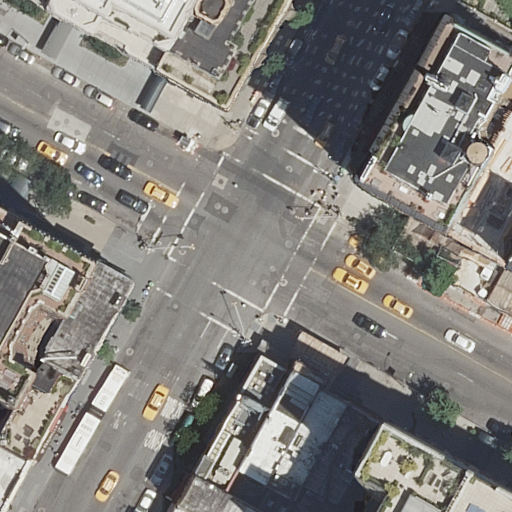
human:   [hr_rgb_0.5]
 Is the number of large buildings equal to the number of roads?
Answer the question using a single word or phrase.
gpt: yes

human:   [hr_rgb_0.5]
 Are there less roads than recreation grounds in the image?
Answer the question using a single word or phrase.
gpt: no

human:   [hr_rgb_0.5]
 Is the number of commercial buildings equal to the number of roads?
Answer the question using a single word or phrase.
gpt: no

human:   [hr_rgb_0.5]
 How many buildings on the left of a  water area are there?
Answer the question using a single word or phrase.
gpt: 0

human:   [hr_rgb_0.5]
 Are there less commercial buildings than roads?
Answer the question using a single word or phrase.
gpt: yes

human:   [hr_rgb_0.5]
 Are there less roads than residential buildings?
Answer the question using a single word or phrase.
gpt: yes

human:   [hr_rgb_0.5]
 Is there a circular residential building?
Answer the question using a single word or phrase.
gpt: no

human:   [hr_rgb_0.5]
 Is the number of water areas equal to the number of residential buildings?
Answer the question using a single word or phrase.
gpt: no

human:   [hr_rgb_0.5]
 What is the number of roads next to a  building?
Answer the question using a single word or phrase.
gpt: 2

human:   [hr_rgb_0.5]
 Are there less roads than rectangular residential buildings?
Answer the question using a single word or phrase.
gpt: yes

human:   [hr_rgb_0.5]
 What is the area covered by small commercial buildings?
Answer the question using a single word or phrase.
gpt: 0m2

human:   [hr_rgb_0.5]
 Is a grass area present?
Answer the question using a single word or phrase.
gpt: no

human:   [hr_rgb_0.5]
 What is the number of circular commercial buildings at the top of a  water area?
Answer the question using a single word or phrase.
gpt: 0

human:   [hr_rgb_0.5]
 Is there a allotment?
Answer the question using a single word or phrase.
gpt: no

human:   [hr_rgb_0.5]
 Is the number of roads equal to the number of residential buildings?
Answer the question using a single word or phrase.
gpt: no

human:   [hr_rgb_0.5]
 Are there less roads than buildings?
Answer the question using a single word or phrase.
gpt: yes

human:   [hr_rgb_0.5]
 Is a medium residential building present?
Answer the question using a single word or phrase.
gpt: yes

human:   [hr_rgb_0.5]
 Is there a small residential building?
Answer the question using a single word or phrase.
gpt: yes

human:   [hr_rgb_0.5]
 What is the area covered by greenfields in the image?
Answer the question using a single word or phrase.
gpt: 0m2

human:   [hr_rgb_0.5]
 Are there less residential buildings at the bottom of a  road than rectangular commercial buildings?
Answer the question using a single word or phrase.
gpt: no

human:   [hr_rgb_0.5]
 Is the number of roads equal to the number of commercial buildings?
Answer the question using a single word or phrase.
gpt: no

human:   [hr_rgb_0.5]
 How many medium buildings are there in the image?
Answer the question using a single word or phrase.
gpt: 9

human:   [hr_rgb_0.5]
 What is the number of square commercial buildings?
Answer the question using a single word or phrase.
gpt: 0

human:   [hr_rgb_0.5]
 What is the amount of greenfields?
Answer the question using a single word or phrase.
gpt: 0

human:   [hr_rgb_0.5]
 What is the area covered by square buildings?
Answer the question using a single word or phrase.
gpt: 0m2

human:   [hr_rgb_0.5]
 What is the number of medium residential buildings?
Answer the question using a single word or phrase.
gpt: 9

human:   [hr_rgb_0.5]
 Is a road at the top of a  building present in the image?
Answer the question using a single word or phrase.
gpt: yes

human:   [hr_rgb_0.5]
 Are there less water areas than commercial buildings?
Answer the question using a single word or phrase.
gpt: no

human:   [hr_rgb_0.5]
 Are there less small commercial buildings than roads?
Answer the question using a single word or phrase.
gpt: yes

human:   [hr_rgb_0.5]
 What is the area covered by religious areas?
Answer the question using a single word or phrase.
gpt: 0m2

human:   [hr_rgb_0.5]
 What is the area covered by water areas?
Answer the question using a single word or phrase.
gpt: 0m2

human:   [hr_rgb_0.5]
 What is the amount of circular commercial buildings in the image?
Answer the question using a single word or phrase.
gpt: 0

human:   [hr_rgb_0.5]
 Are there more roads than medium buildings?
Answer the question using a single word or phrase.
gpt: no

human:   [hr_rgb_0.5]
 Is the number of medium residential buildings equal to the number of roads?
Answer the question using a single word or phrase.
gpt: no

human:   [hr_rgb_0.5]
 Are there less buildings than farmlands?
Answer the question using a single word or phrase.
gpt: no

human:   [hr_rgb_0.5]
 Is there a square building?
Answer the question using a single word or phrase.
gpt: no